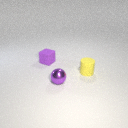
small purple rubber cube behind small purple metal sphere